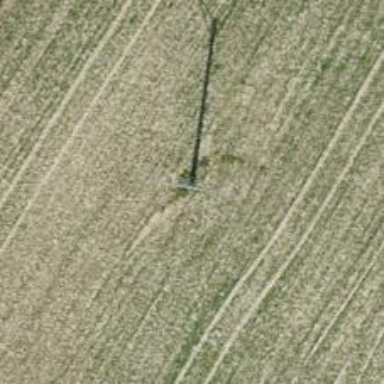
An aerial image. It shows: Power pole.